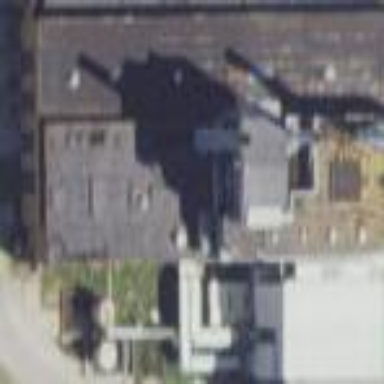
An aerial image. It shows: Industrial building.